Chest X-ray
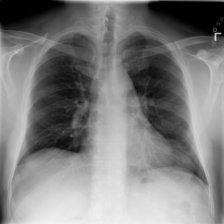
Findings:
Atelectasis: negative
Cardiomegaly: negative
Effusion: negative
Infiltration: negative
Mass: negative
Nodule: negative
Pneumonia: negative
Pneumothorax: negative
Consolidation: negative
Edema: negative
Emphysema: negative
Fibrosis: negative
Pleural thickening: negative
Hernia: negative